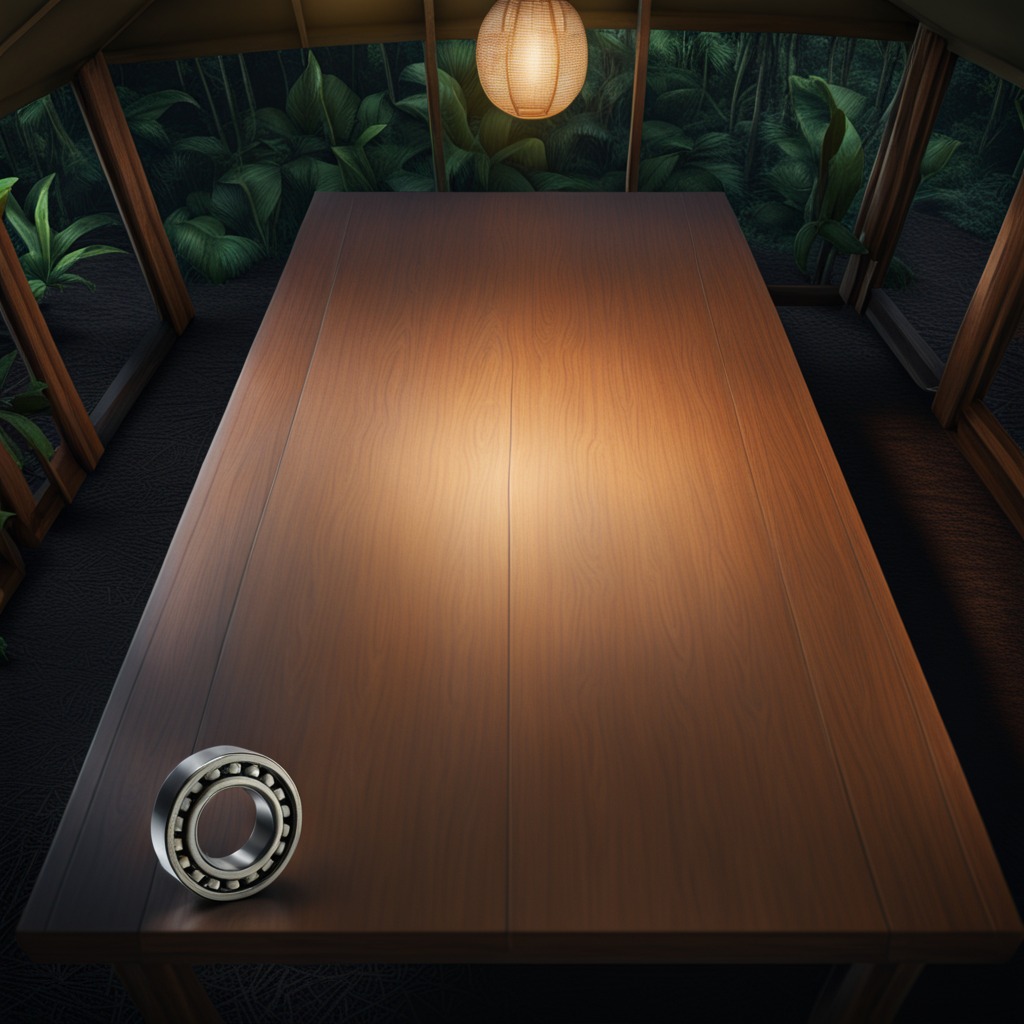
A metal ball bearing is lying on the wooden table inside a jungle field workshop tent at night.